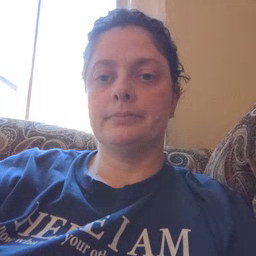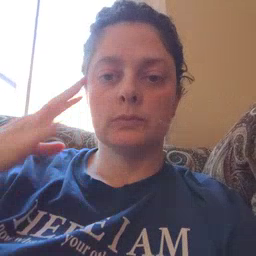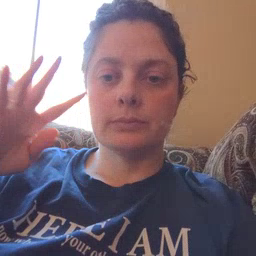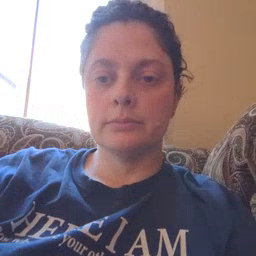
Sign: noisy